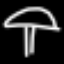
Label: mushroom